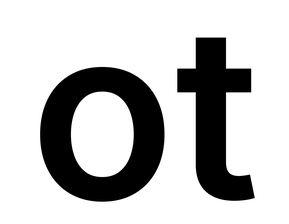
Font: Inter_SemiBold